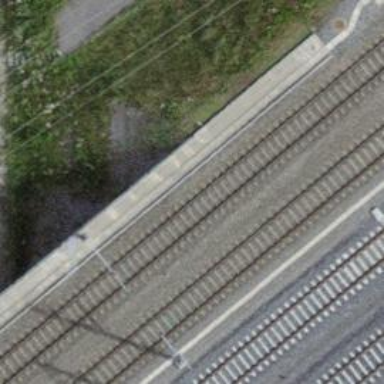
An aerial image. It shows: Bridge over electrified railway with contact lines.